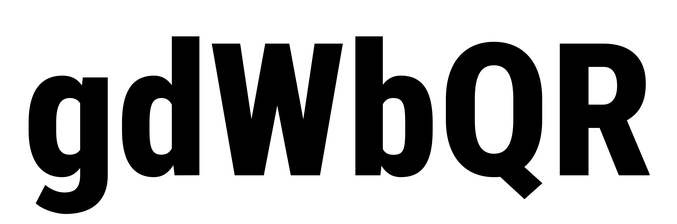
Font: Roboto_Condensed_ExtraBold